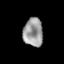
Tissue: lung
Cell type: Epithelial cells
Senescence score: 0.1846
Nuclear area (px): 550
Mean DAPI intensity: 154.842